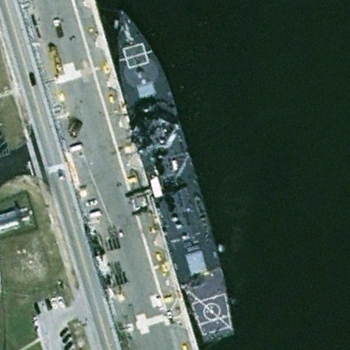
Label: destroyer